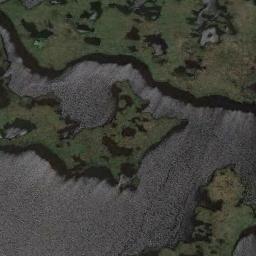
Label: wetland